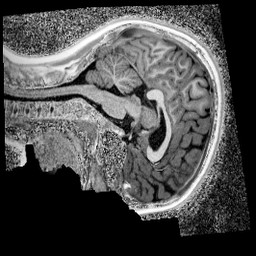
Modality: UNIT1_denoised
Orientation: sagittal
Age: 9
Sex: male
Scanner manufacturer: siemens
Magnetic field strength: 3 T
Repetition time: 4 s
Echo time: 0.00299 s